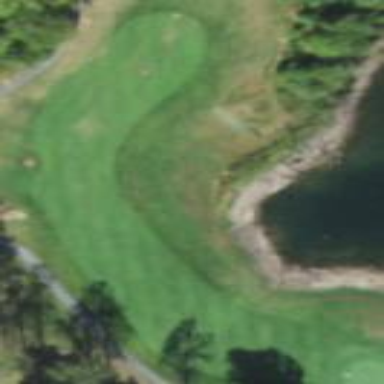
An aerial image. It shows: Golf fairway surrounded by grass.